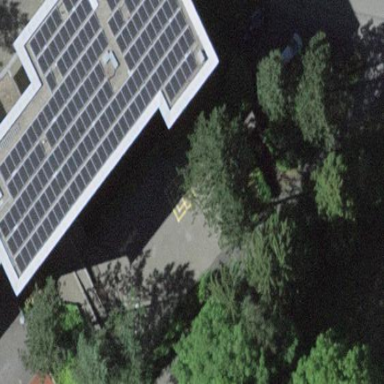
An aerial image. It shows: Solar power generator using photovoltaic panels.